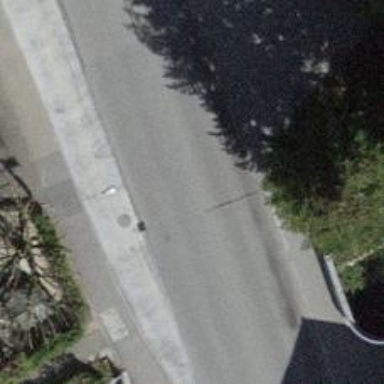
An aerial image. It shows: Bus stop with designated public transport stop position.